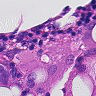
Metastatic tissue present: no